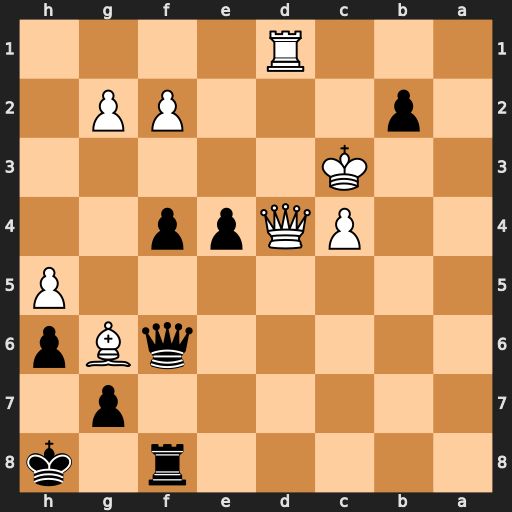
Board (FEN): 5r1k/6p1/5qBp/7P/2PQpp2/2K5/1p3PP1/3R4
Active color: b
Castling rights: -
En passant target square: -
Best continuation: Qxd4+ Kxd4 Rd8+ Kxe4 Rxd1